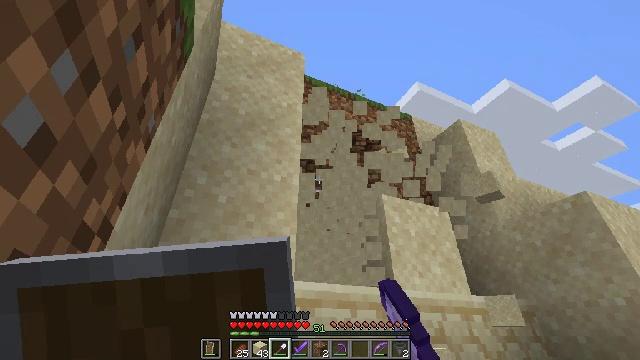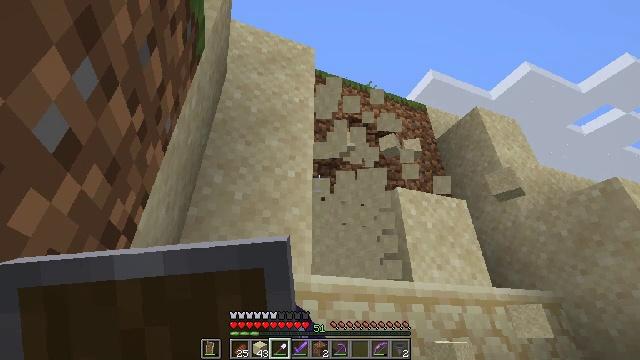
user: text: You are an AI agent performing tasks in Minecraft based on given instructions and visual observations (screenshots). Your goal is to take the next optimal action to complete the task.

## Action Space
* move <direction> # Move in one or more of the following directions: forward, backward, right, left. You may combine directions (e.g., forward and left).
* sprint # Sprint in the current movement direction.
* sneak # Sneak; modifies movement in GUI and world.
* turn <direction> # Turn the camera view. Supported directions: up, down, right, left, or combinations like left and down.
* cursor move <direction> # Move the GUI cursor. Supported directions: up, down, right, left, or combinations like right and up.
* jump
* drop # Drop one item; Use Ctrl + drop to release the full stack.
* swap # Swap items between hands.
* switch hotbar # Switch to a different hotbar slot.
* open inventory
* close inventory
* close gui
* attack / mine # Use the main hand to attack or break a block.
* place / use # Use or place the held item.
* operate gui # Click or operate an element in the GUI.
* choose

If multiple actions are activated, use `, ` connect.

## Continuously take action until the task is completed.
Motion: motion action
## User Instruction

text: Attack the ground to gather dirt.
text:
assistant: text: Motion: turn left and down, attack / mine
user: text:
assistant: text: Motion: attack / mine